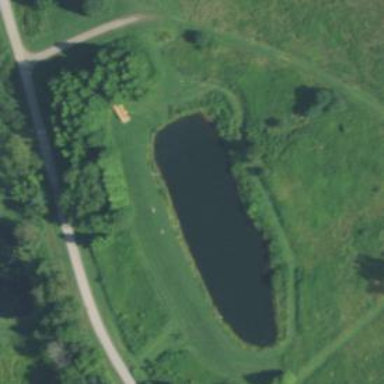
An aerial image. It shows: Pond with natural water.